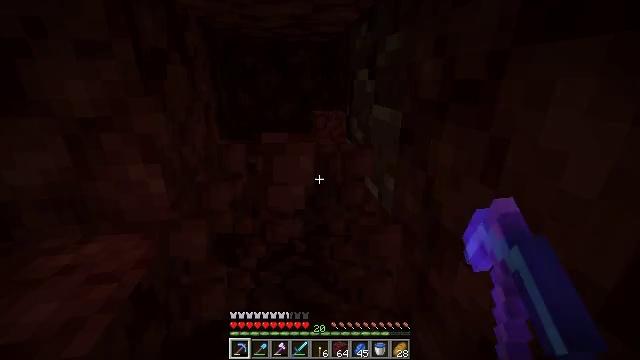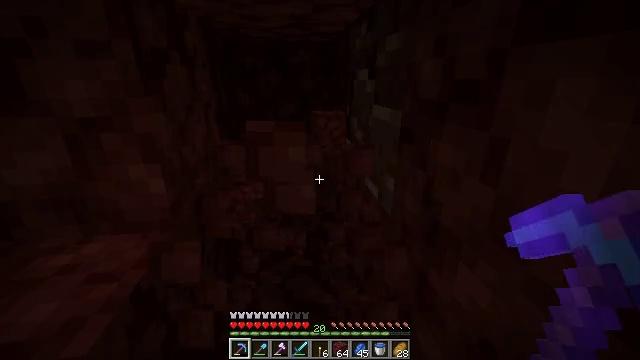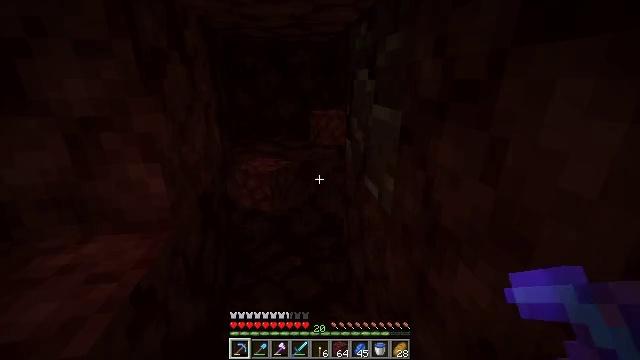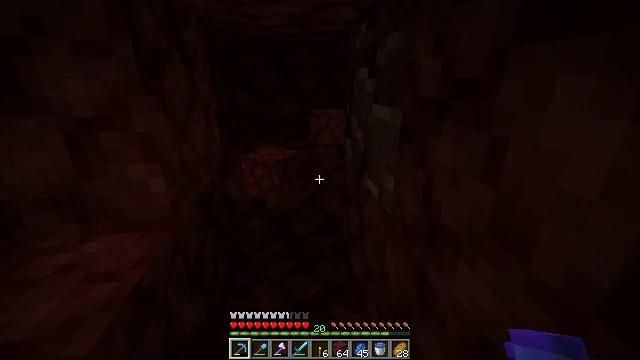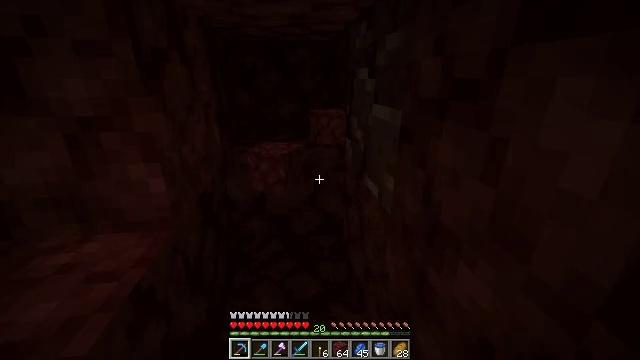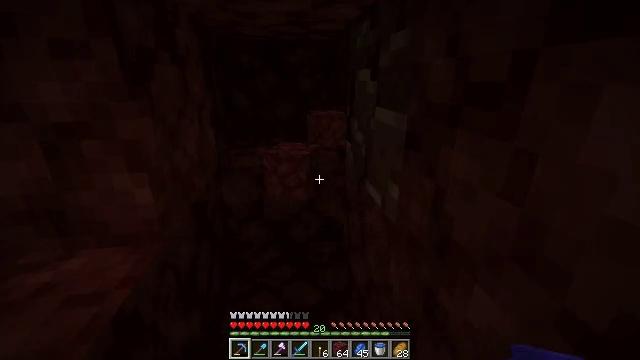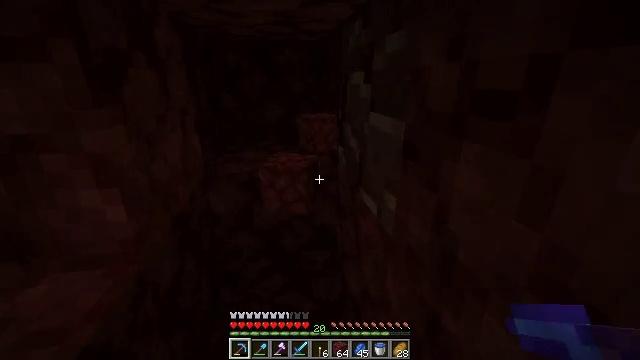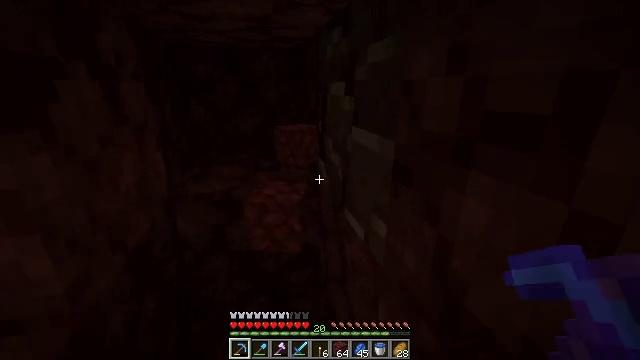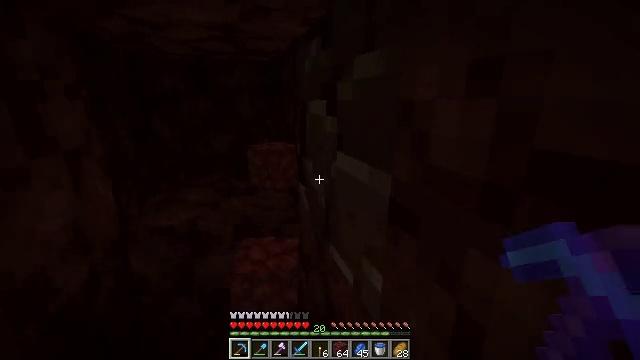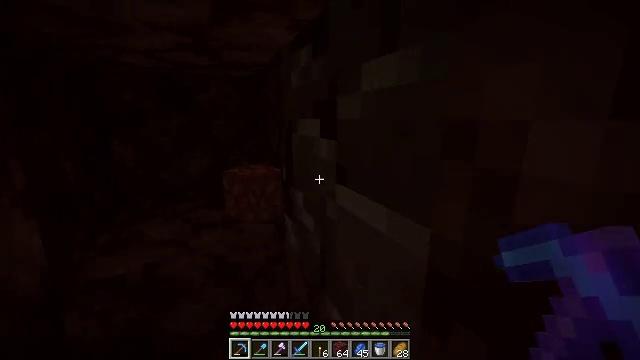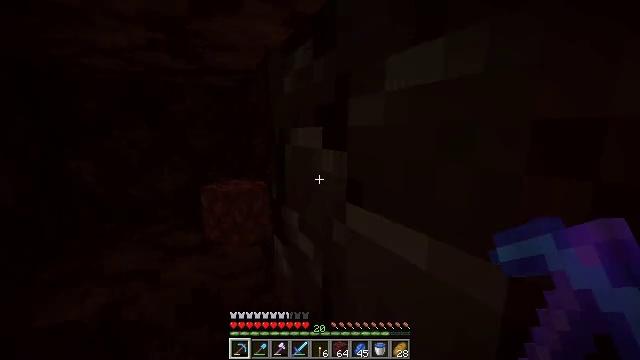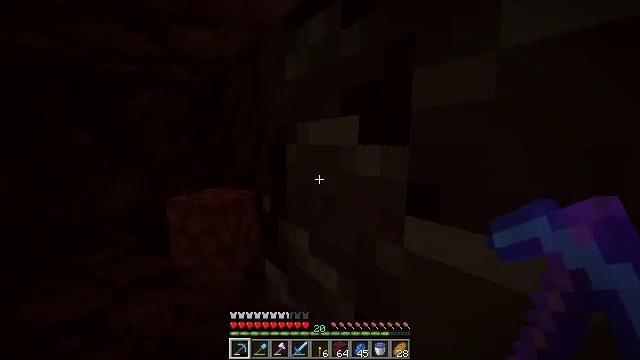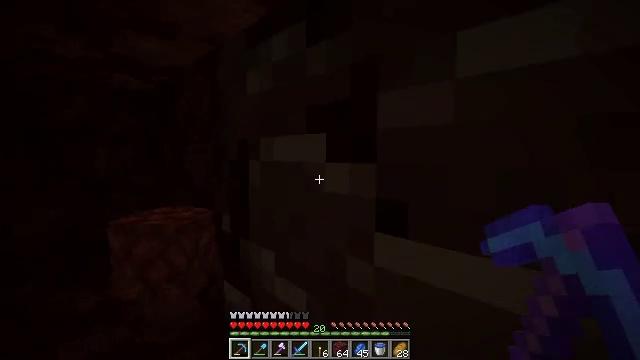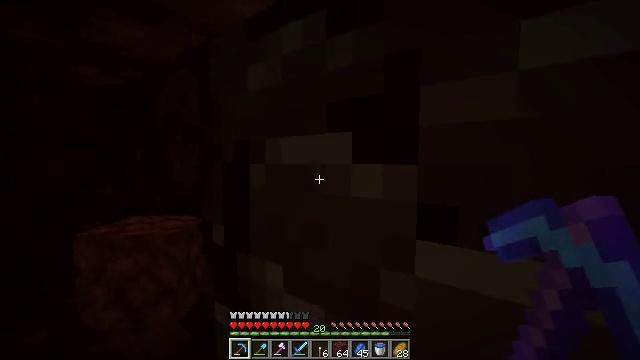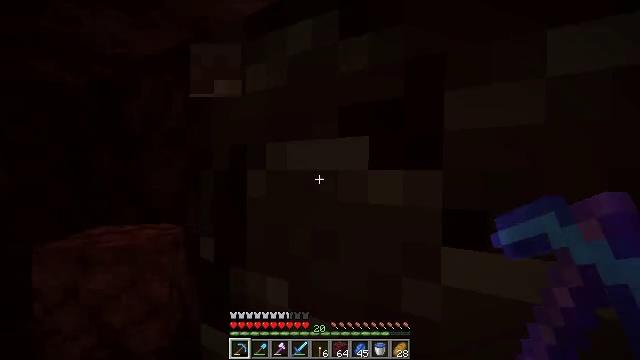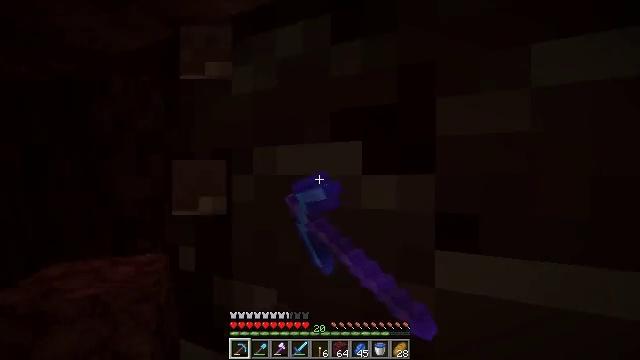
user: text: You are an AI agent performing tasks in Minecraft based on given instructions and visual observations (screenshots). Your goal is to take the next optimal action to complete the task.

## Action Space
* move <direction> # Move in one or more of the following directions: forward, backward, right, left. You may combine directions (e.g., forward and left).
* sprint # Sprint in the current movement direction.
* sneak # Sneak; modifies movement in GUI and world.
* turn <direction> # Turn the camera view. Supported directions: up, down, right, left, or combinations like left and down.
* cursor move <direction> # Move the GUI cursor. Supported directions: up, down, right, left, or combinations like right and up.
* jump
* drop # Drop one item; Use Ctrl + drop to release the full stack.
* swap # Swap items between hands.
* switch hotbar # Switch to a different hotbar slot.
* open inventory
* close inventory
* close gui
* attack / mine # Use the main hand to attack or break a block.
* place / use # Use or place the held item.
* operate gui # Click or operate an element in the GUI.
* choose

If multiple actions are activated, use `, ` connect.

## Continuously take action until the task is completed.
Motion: motion action
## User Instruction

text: Break ancient debris with a diamond or Netherite pickaxe.
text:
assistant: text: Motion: no_op
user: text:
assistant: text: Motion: no_op
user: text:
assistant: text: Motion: no_op
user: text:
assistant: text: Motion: no_op
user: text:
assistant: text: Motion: move forward
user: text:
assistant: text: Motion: move forward, turn right
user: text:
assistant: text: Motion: move forward, turn right and up
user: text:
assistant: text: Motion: move forward, turn right and up
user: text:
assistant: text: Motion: move forward and move left, turn right and up
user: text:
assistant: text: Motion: move forward and move left, turn right and up
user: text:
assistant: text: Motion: move forward and move left, turn right and up
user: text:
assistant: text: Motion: turn right and up
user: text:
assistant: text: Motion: turn right and up
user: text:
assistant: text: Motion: turn right and up, attack / mine
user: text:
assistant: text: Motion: turn right and up, attack / mine
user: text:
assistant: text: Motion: turn right, attack / mine
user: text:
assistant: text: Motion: turn right, attack / mine
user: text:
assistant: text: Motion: turn right, attack / mine
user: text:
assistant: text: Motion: attack / mine
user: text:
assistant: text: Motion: attack / mine
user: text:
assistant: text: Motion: attack / mine
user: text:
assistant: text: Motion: attack / mine
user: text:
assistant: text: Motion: attack / mine
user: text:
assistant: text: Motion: attack / mine
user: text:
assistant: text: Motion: attack / mine
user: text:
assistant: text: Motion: attack / mine
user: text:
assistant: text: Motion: attack / mine
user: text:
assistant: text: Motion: attack / mine
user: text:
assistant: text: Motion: attack / mine
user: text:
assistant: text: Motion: attack / mine